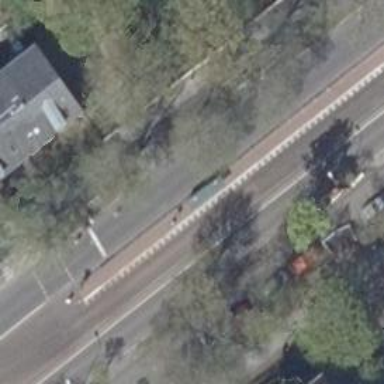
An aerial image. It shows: Tram stop.